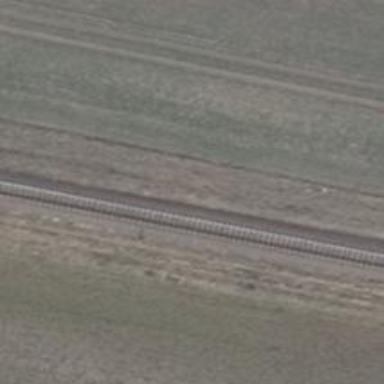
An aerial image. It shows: Railway milestone.